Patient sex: M
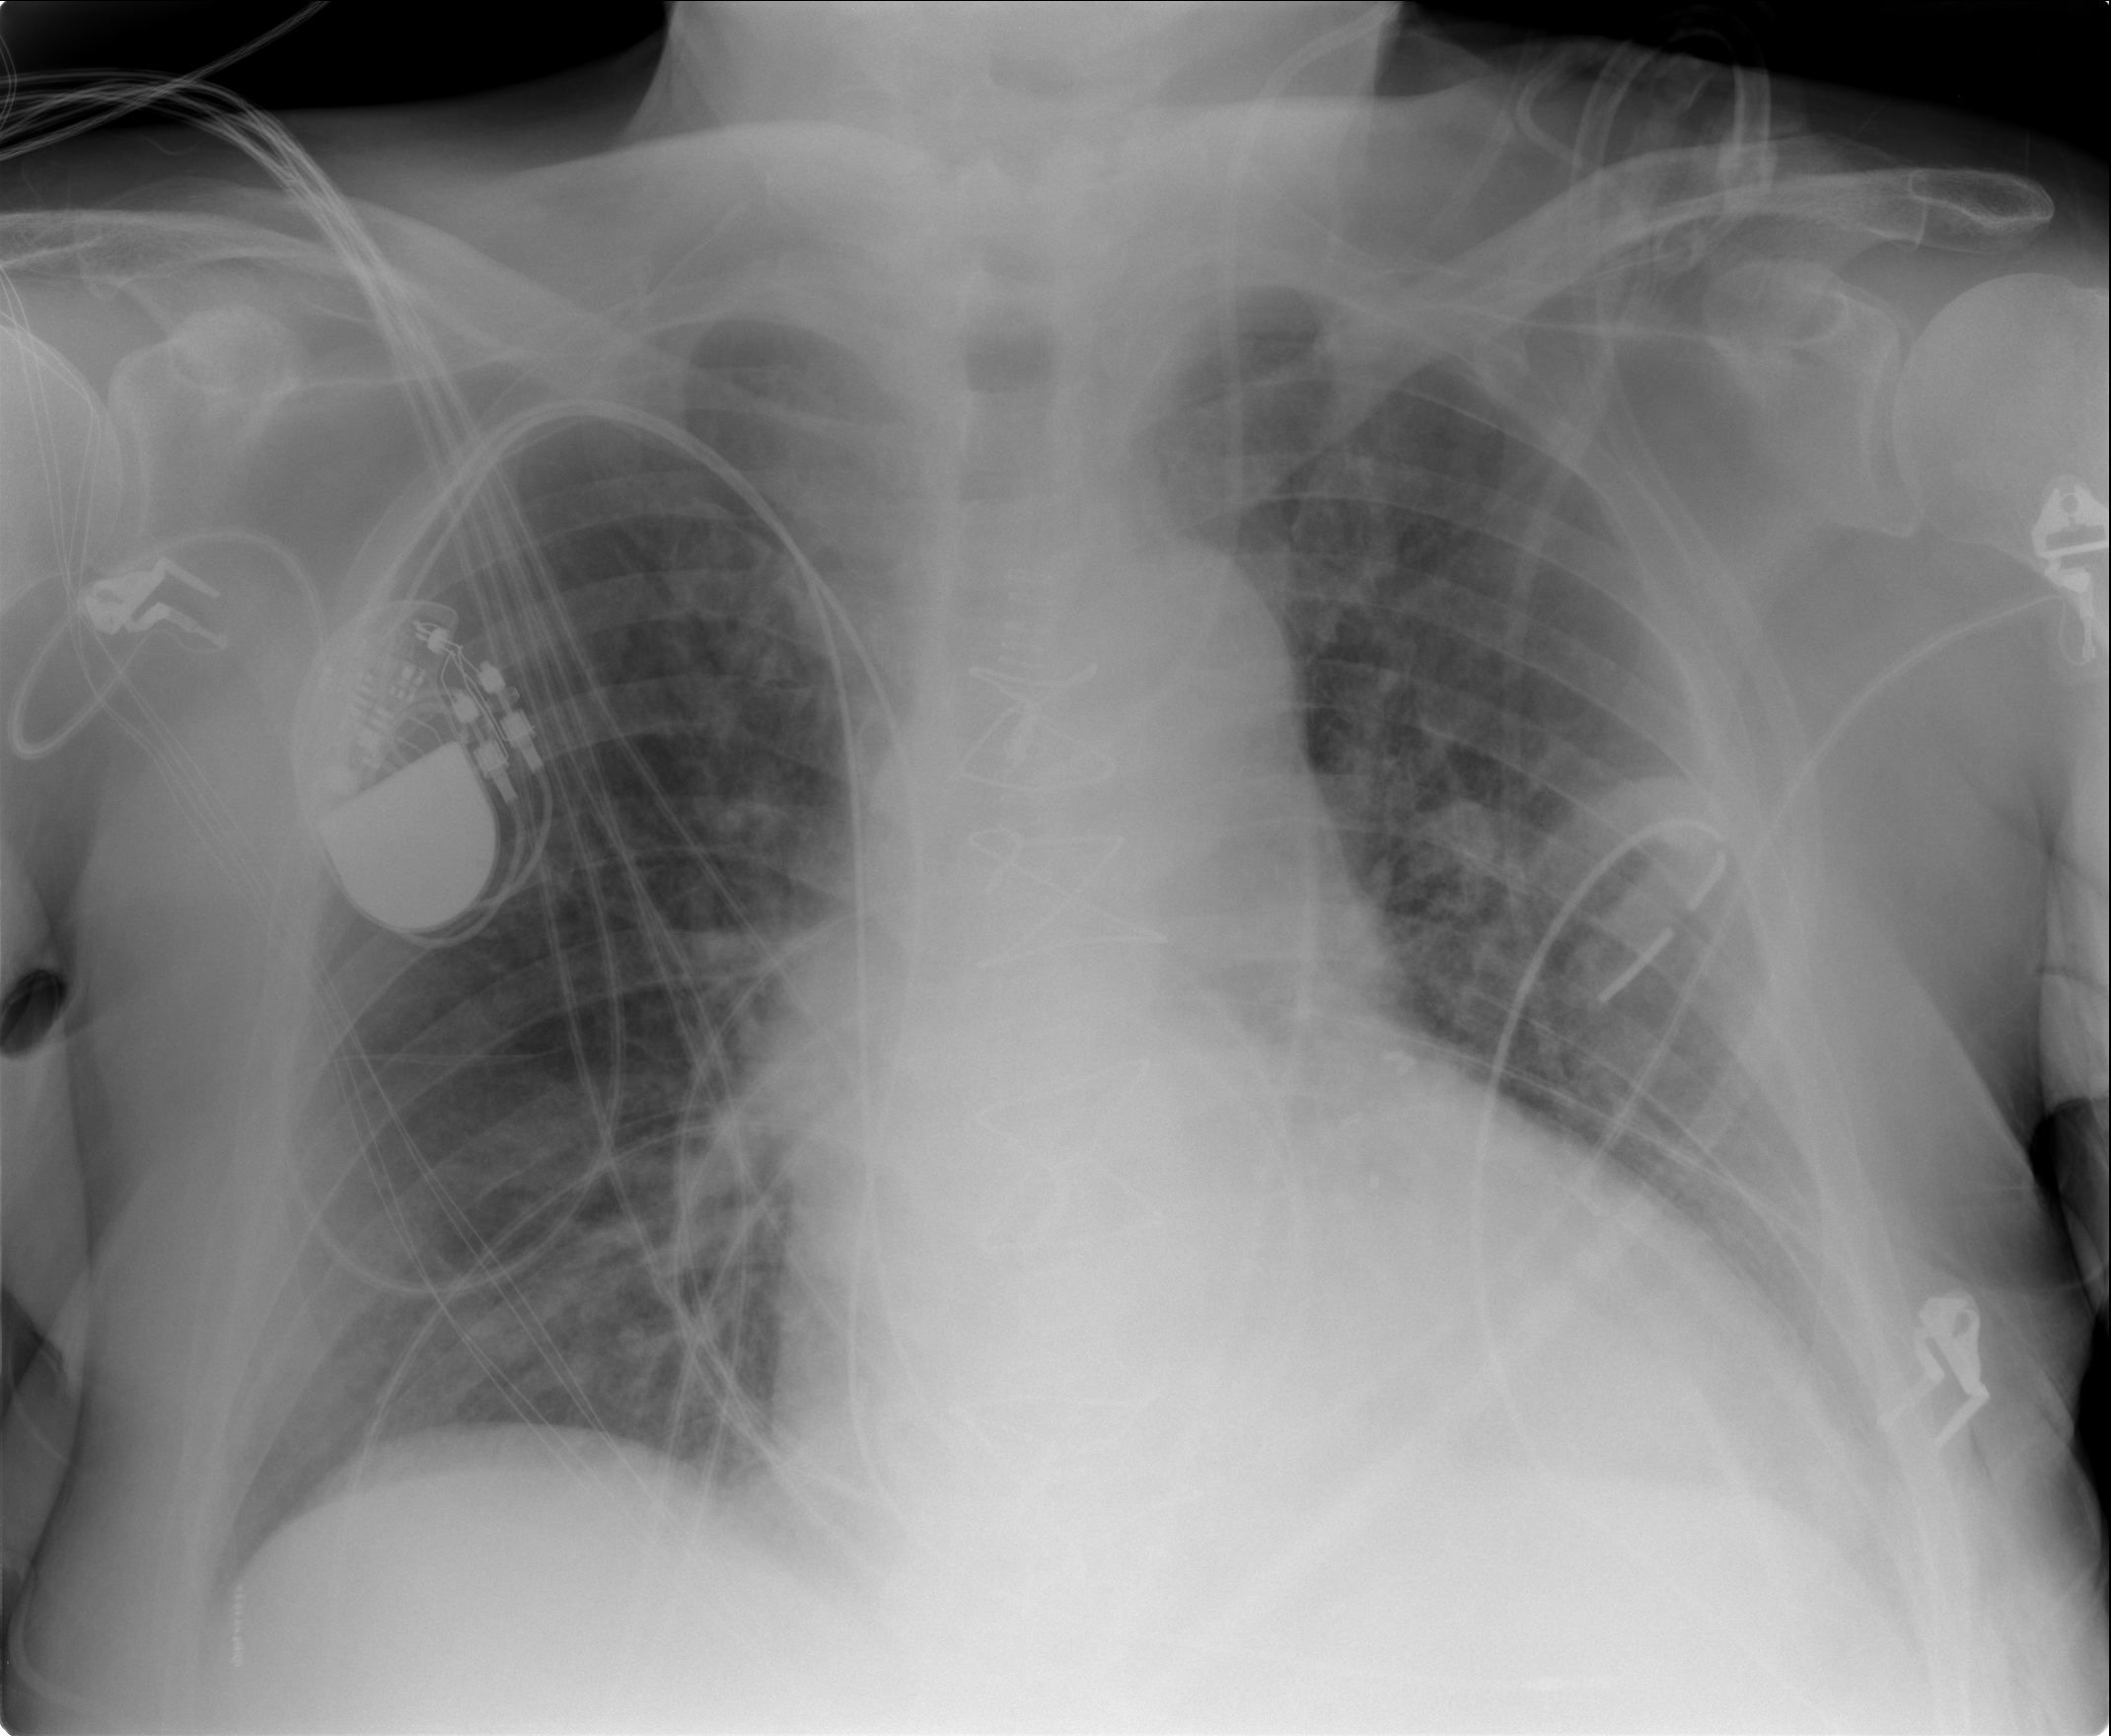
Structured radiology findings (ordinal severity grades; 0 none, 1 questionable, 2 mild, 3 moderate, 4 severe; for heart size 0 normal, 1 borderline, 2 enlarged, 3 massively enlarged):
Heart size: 2
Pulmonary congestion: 2
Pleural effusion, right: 0
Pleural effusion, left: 1
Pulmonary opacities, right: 2
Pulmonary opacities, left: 2
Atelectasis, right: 0
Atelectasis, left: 0